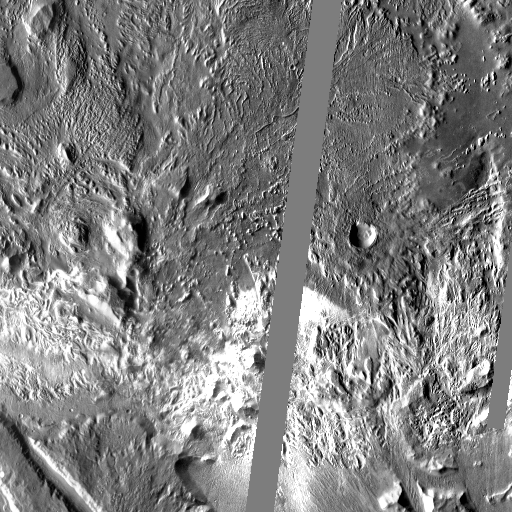
Crater classes present: Background, Other, Layered